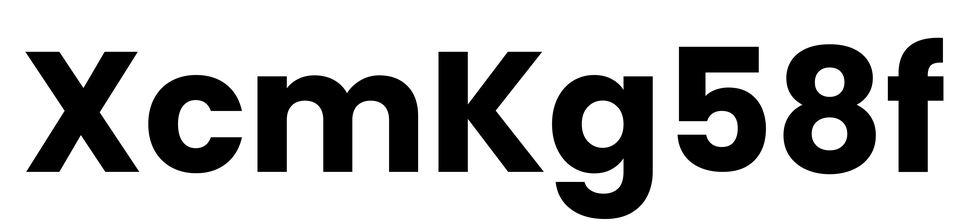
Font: Poppins-Bold